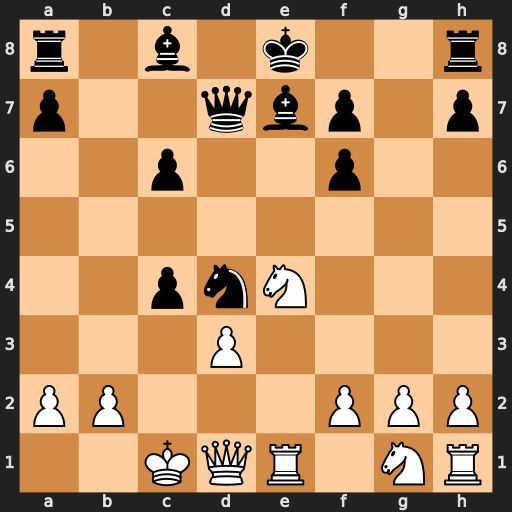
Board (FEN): r1b1k2r/p2qbp1p/2p2p2/8/2pnN3/3P4/PP3PPP/2KQR1NR
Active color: w
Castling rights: kq
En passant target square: -
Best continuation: Nxf6+ Kf8 Nxd7+